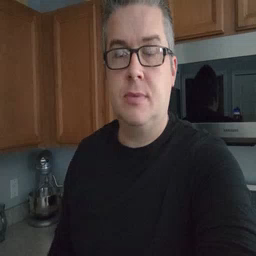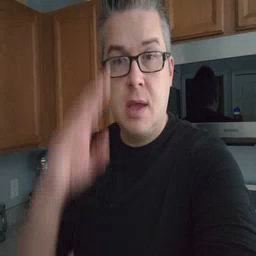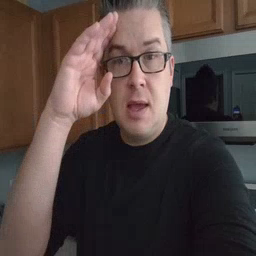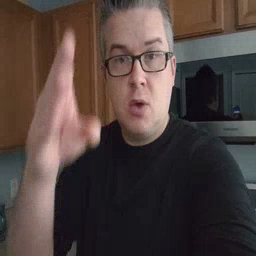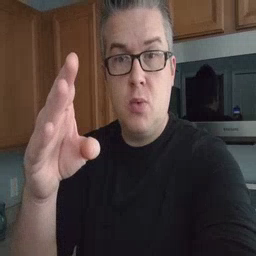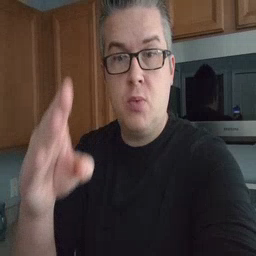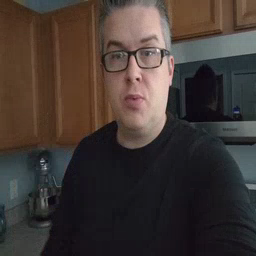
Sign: hello